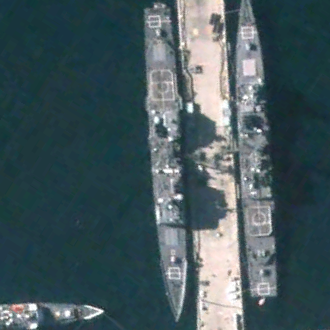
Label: cruiser